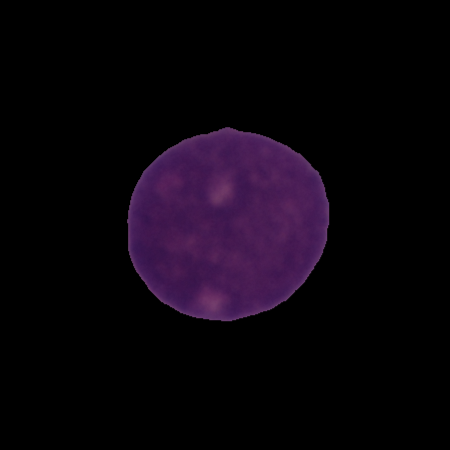
Label: cancer